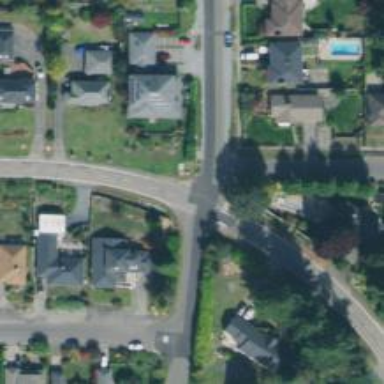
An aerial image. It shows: Residential road with sidewalk on the left side.